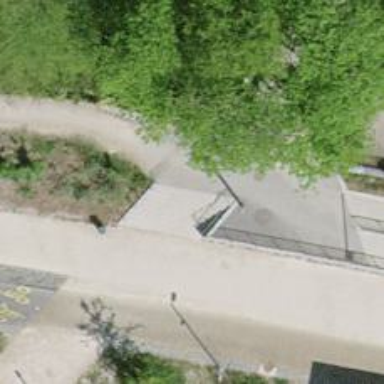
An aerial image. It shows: Concrete steps.